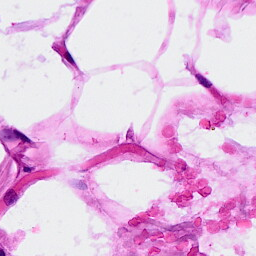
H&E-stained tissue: Breast